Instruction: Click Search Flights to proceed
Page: home
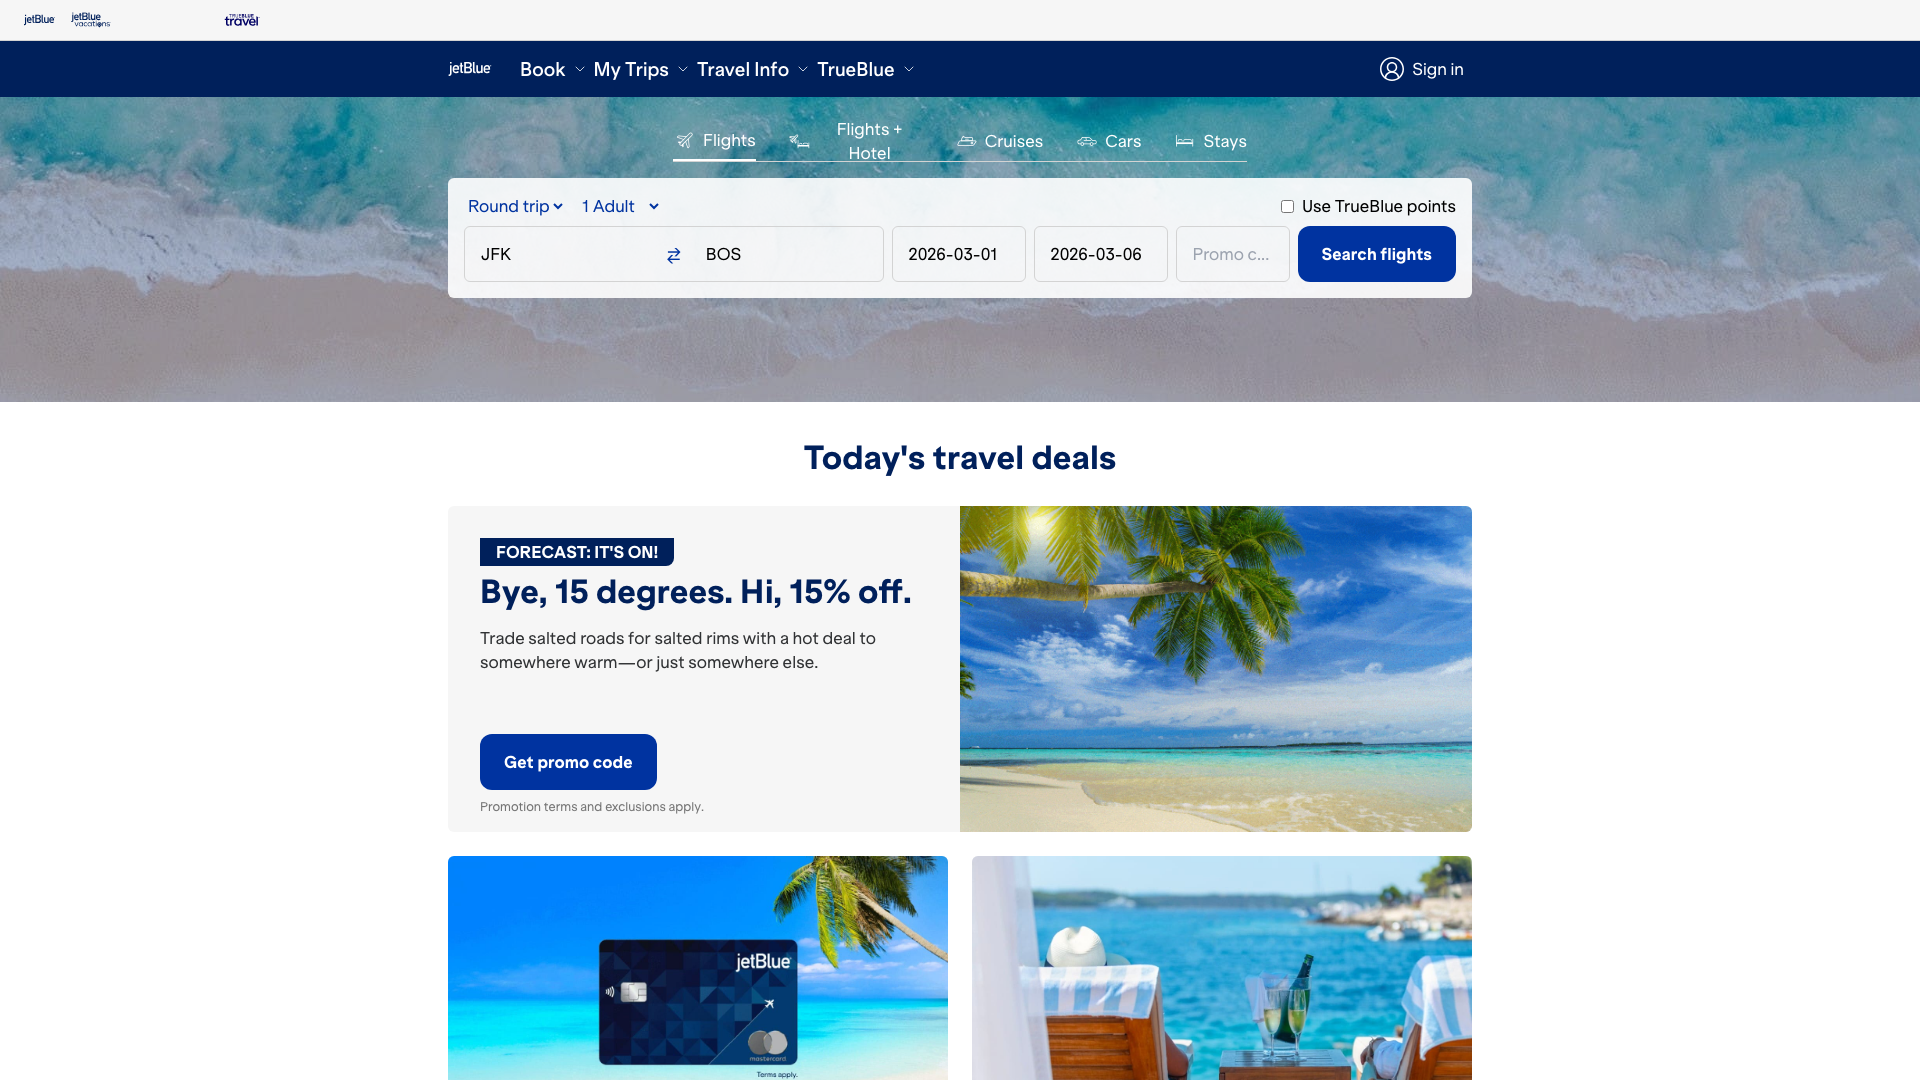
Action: click